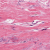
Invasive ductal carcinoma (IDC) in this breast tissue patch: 0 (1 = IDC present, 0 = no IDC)